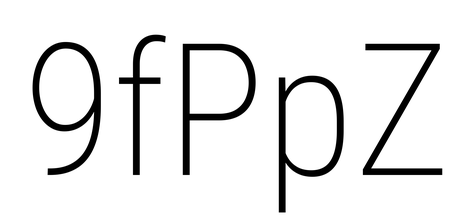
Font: Roboto_Condensed_ExtraLight